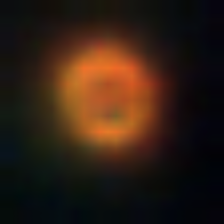
Taxon: NanoPlankton
Group: Other